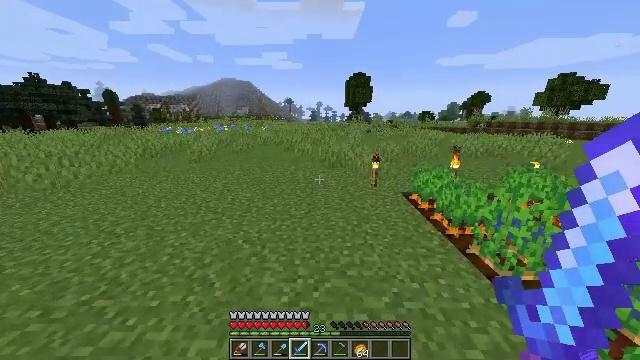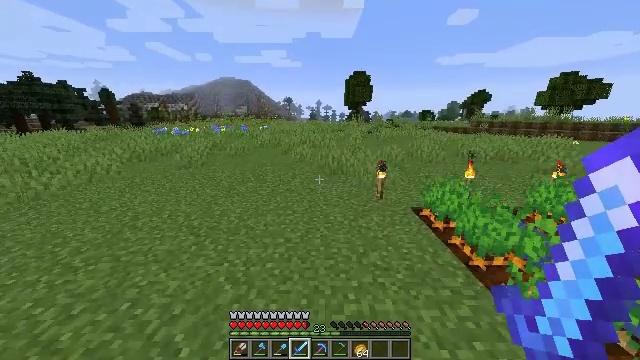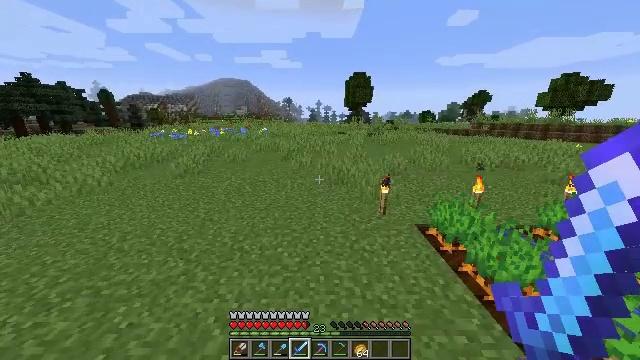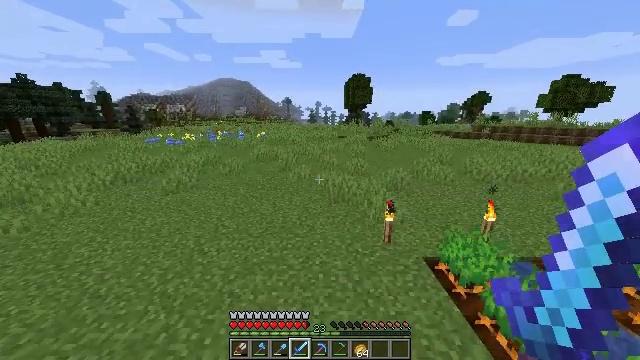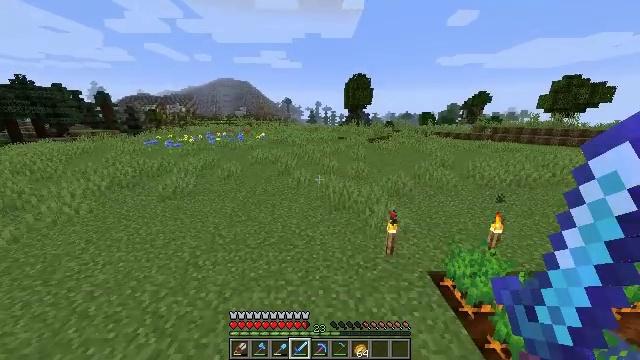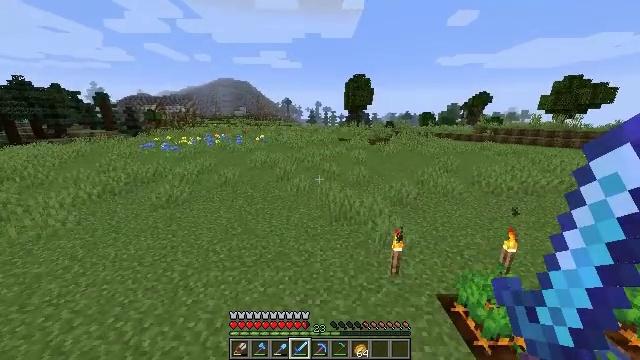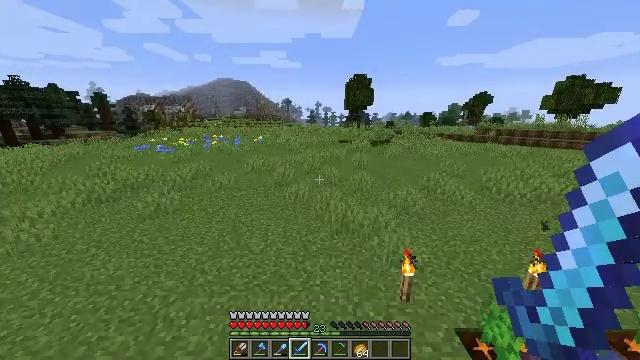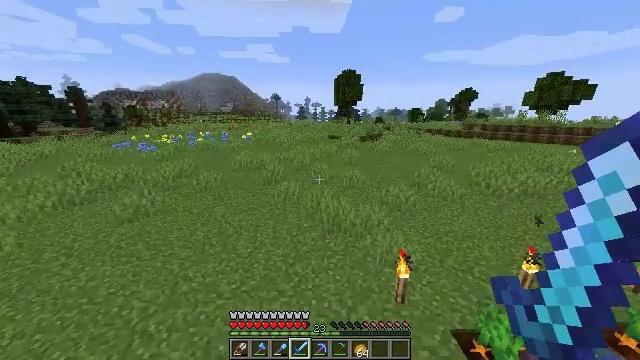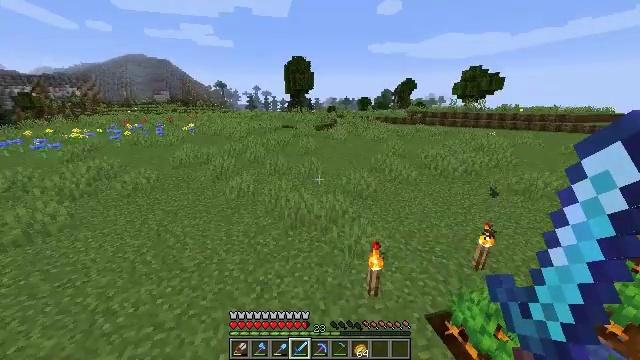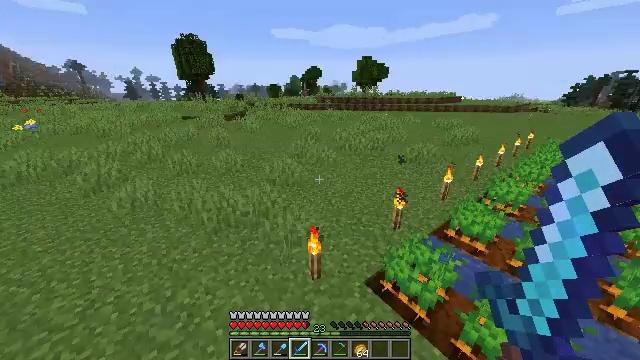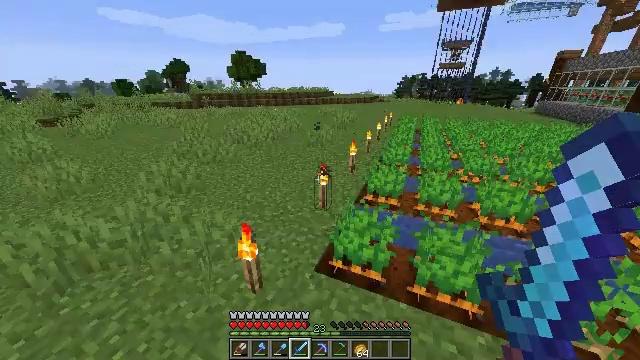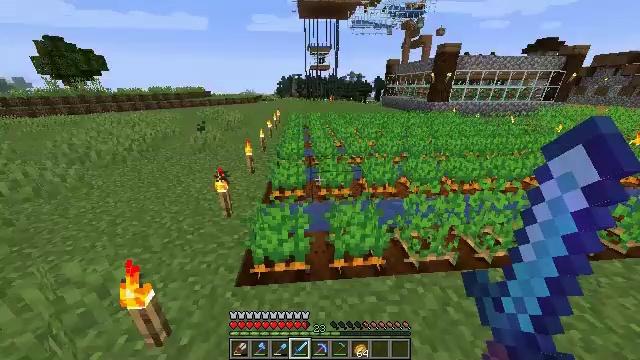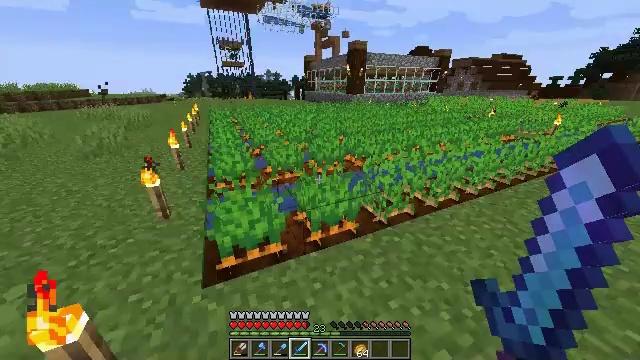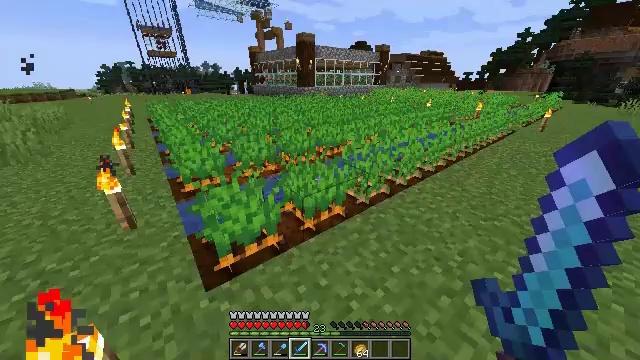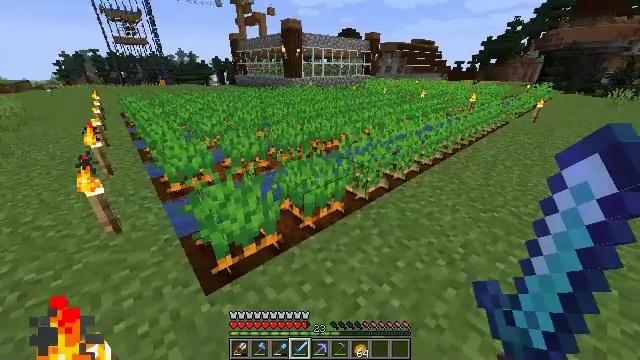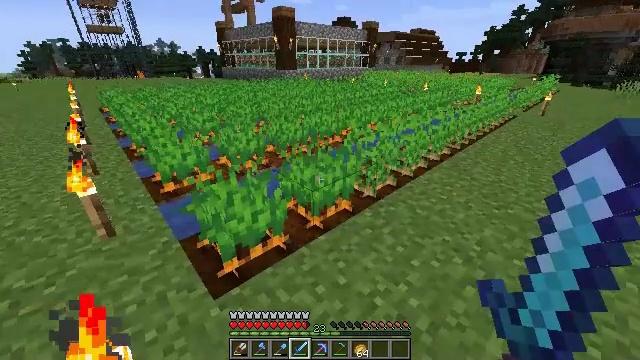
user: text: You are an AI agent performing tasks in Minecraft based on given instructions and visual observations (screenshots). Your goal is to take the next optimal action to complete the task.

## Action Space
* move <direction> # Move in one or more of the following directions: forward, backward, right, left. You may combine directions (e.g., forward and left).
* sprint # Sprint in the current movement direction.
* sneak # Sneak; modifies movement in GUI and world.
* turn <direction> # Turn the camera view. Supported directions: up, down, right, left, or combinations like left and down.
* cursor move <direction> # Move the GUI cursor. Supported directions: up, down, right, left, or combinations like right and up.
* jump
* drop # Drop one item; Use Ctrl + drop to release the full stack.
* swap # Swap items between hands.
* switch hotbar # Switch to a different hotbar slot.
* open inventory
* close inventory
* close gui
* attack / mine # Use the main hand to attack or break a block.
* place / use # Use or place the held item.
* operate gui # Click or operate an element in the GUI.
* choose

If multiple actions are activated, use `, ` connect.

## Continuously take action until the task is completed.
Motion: motion action
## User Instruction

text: Mine potatoes from the farmland.
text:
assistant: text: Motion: move forward, sprint, jump
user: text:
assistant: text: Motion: move forward, sprint, jump
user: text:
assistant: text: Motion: move forward, sprint, jump
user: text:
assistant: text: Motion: move forward, sprint, jump
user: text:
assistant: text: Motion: move forward, jump
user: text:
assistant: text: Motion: move forward, jump
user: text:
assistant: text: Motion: move forward, turn right and down, jump
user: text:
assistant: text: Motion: move forward, turn right and down
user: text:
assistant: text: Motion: move forward, turn right and down
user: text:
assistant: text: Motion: move forward, turn right
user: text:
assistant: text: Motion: move forward and move left, turn right
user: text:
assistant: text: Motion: move forward and move left, turn right
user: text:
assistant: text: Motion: move left, turn right and down
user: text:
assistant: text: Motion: turn right
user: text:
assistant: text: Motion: turn right
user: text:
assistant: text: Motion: no_op
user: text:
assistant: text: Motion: no_op
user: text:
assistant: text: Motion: no_op
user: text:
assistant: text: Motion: no_op
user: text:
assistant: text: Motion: turn left
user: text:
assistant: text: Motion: no_op
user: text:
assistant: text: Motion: no_op
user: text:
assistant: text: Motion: no_op
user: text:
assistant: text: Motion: no_op
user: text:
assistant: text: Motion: no_op
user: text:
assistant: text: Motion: no_op
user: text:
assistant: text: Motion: no_op
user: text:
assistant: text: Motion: no_op
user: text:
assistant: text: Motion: no_op
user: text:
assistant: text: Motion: no_op